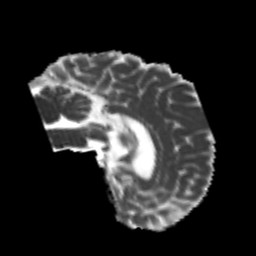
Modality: MD
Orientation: sagittal
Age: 21
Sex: male
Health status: healthy
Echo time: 0.074 s